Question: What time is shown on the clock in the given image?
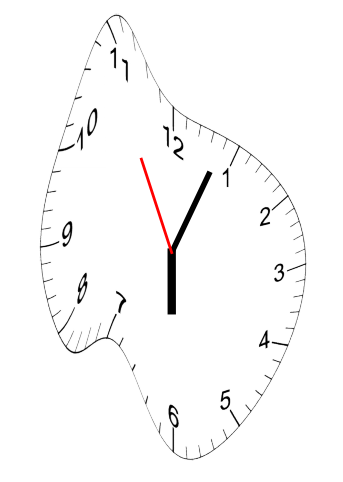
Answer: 06:03:55